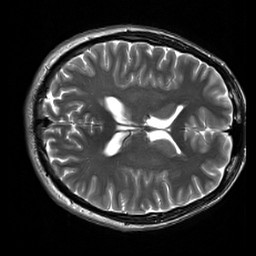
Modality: T2w
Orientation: axial
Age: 21
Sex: male
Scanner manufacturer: siemens
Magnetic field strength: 3 T
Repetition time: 7 s
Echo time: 0.09 s